Question: How do you detect a long click on a ListField component?
Do you override its and fumble with its argument (how?) or is there some builtin method for detecting long clicks?
And more importantly - how do you display the menu (the one in the middle of the screen) once you detected such a click?
The background is that on short clicks I'd like to let the user edit the selected item. And on long clicks I'd like to display a menu in the middle of the screen to offer secondary tasks: delete item, change item display order, etc.
Below is my current test code - :

'''
package mypackage;
import java.util.*;
import net.rim.device.api.collection.*;
import net.rim.device.api.collection.util.*;
import net.rim.device.api.system.*;
import net.rim.device.api.ui.*;
import net.rim.device.api.ui.component.*;
import net.rim.device.api.ui.container.*;
import net.rim.device.api.ui.decor.*;
import net.rim.device.api.util.*;
public class MyList extends UiApplication {
public static void main(String args[]) {
MyList app = new MyList();
app.enterEventDispatcher();
}
public MyList() {
pushScreen(new MyScreen());
}
}
class MyScreen extends MainScreen {
ObjectListField myList = new ObjectListField() {
protected boolean navigationClick(int status, int time) {
System.err.println("XXX status=" + status + ", index=" + getSelectedIndex());
return true;
}
};
public MyScreen() {
setTitle("How to detect long click?");
myList.set(new String[] { "Item 1", "Item 2", "Item 3", "Item 4", });
add(myList);
}
}
'''
Thank you
Alex
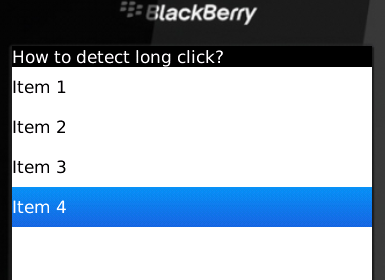
Answer: You can override the <URL> method of your Field. Then do something like this:
'''
ObjectListField myList = new ObjectListField() {
long touchedAt = -1;
long HOLD_TIME = 2000; // 2 seconds or whatever you define the hold time to be
protected boolean touchEvent(TouchEvent message) {
if(message.getEvent() == TouchEvent.DOWN) {
touchedAt = System.currentTimeMillis();
} else if(message.getEvent() == TouchEvent.UP) {
if(System.currentTimeMillis() - touchedAt < HOLD_TIME)
touchedAt = -1; // reset
else
//write logic you need for touch and hold
}
return true;
}
};
'''
Please note that this is a rough implementation just to give you an idea. I only used the time coordinate here. Your implementation will probably need to factor in the X and Y coordinates of where the user touched the screen, because if he moved his finger, then that wouldn't be a touch and .